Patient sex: M
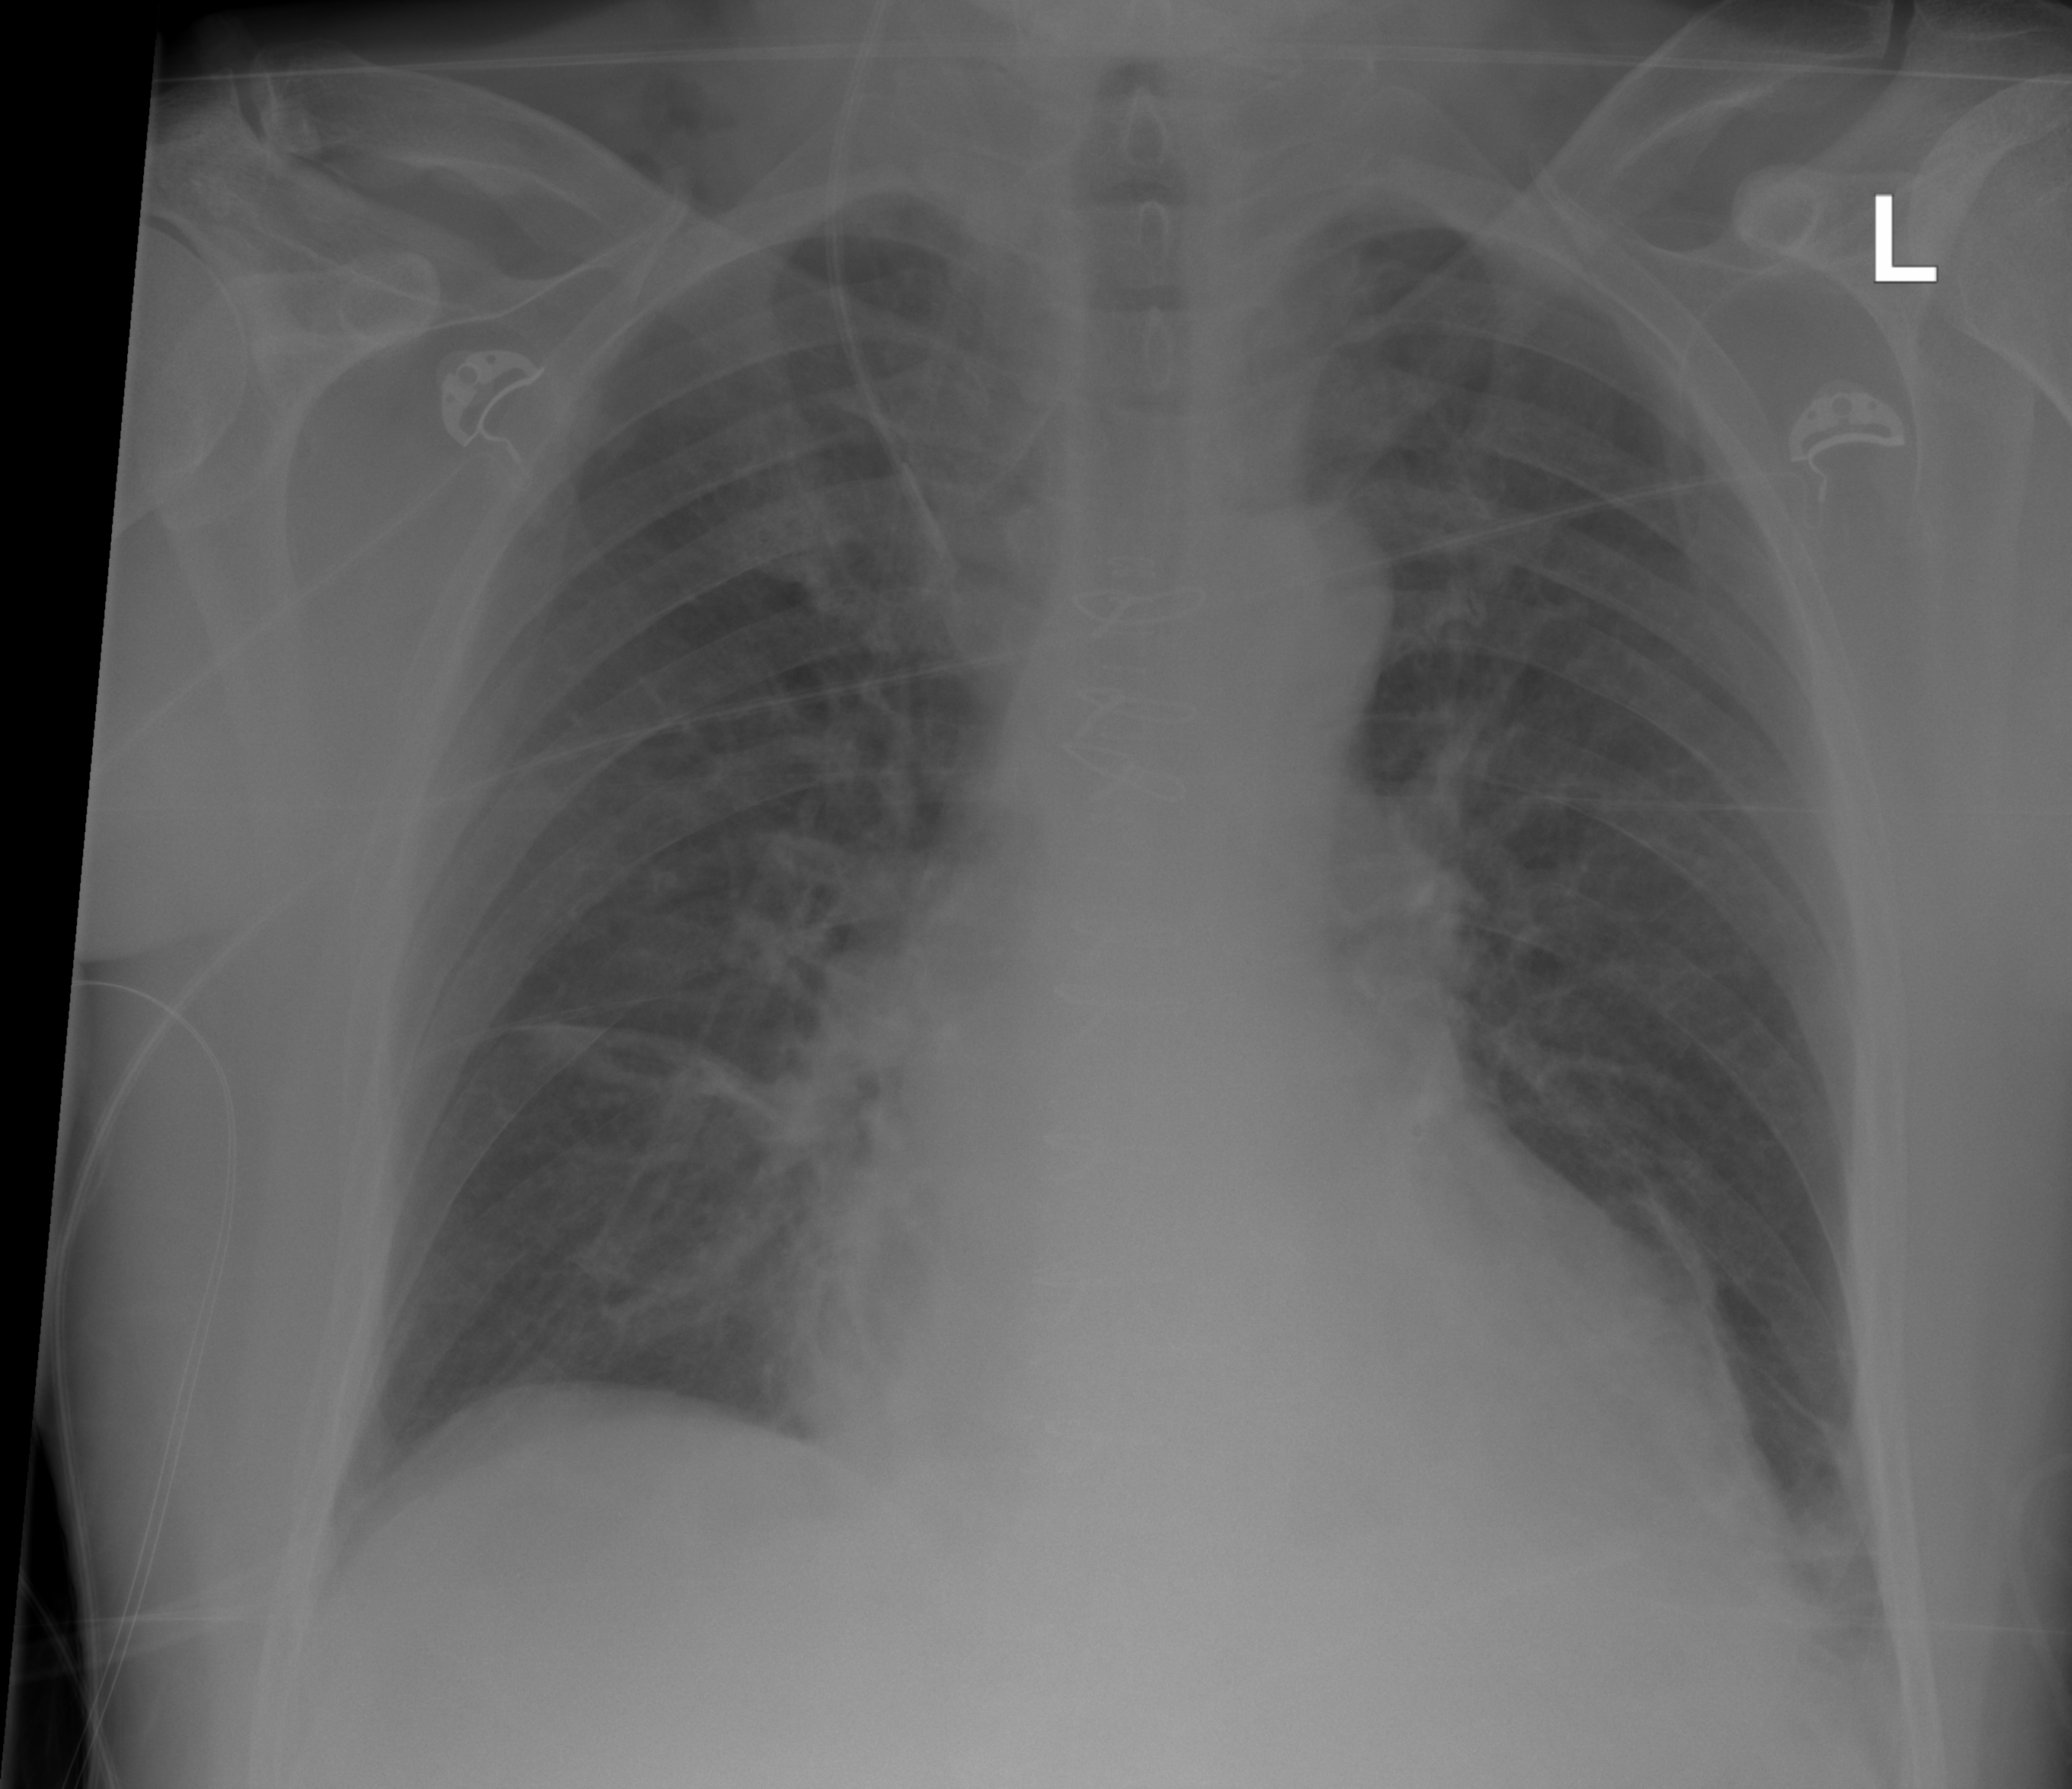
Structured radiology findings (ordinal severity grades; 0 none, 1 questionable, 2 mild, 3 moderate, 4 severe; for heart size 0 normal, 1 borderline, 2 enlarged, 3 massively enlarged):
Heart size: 2
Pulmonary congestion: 0
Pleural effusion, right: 0
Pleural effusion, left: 2
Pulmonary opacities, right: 2
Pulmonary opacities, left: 0
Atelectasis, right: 2
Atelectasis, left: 2